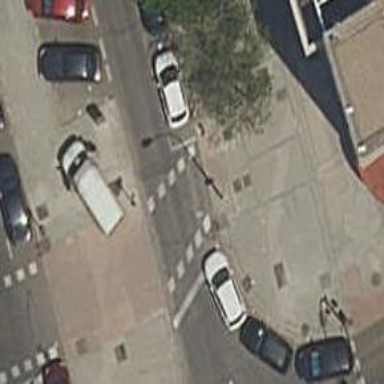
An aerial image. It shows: Zebra crossing with traffic signals.